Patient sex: M
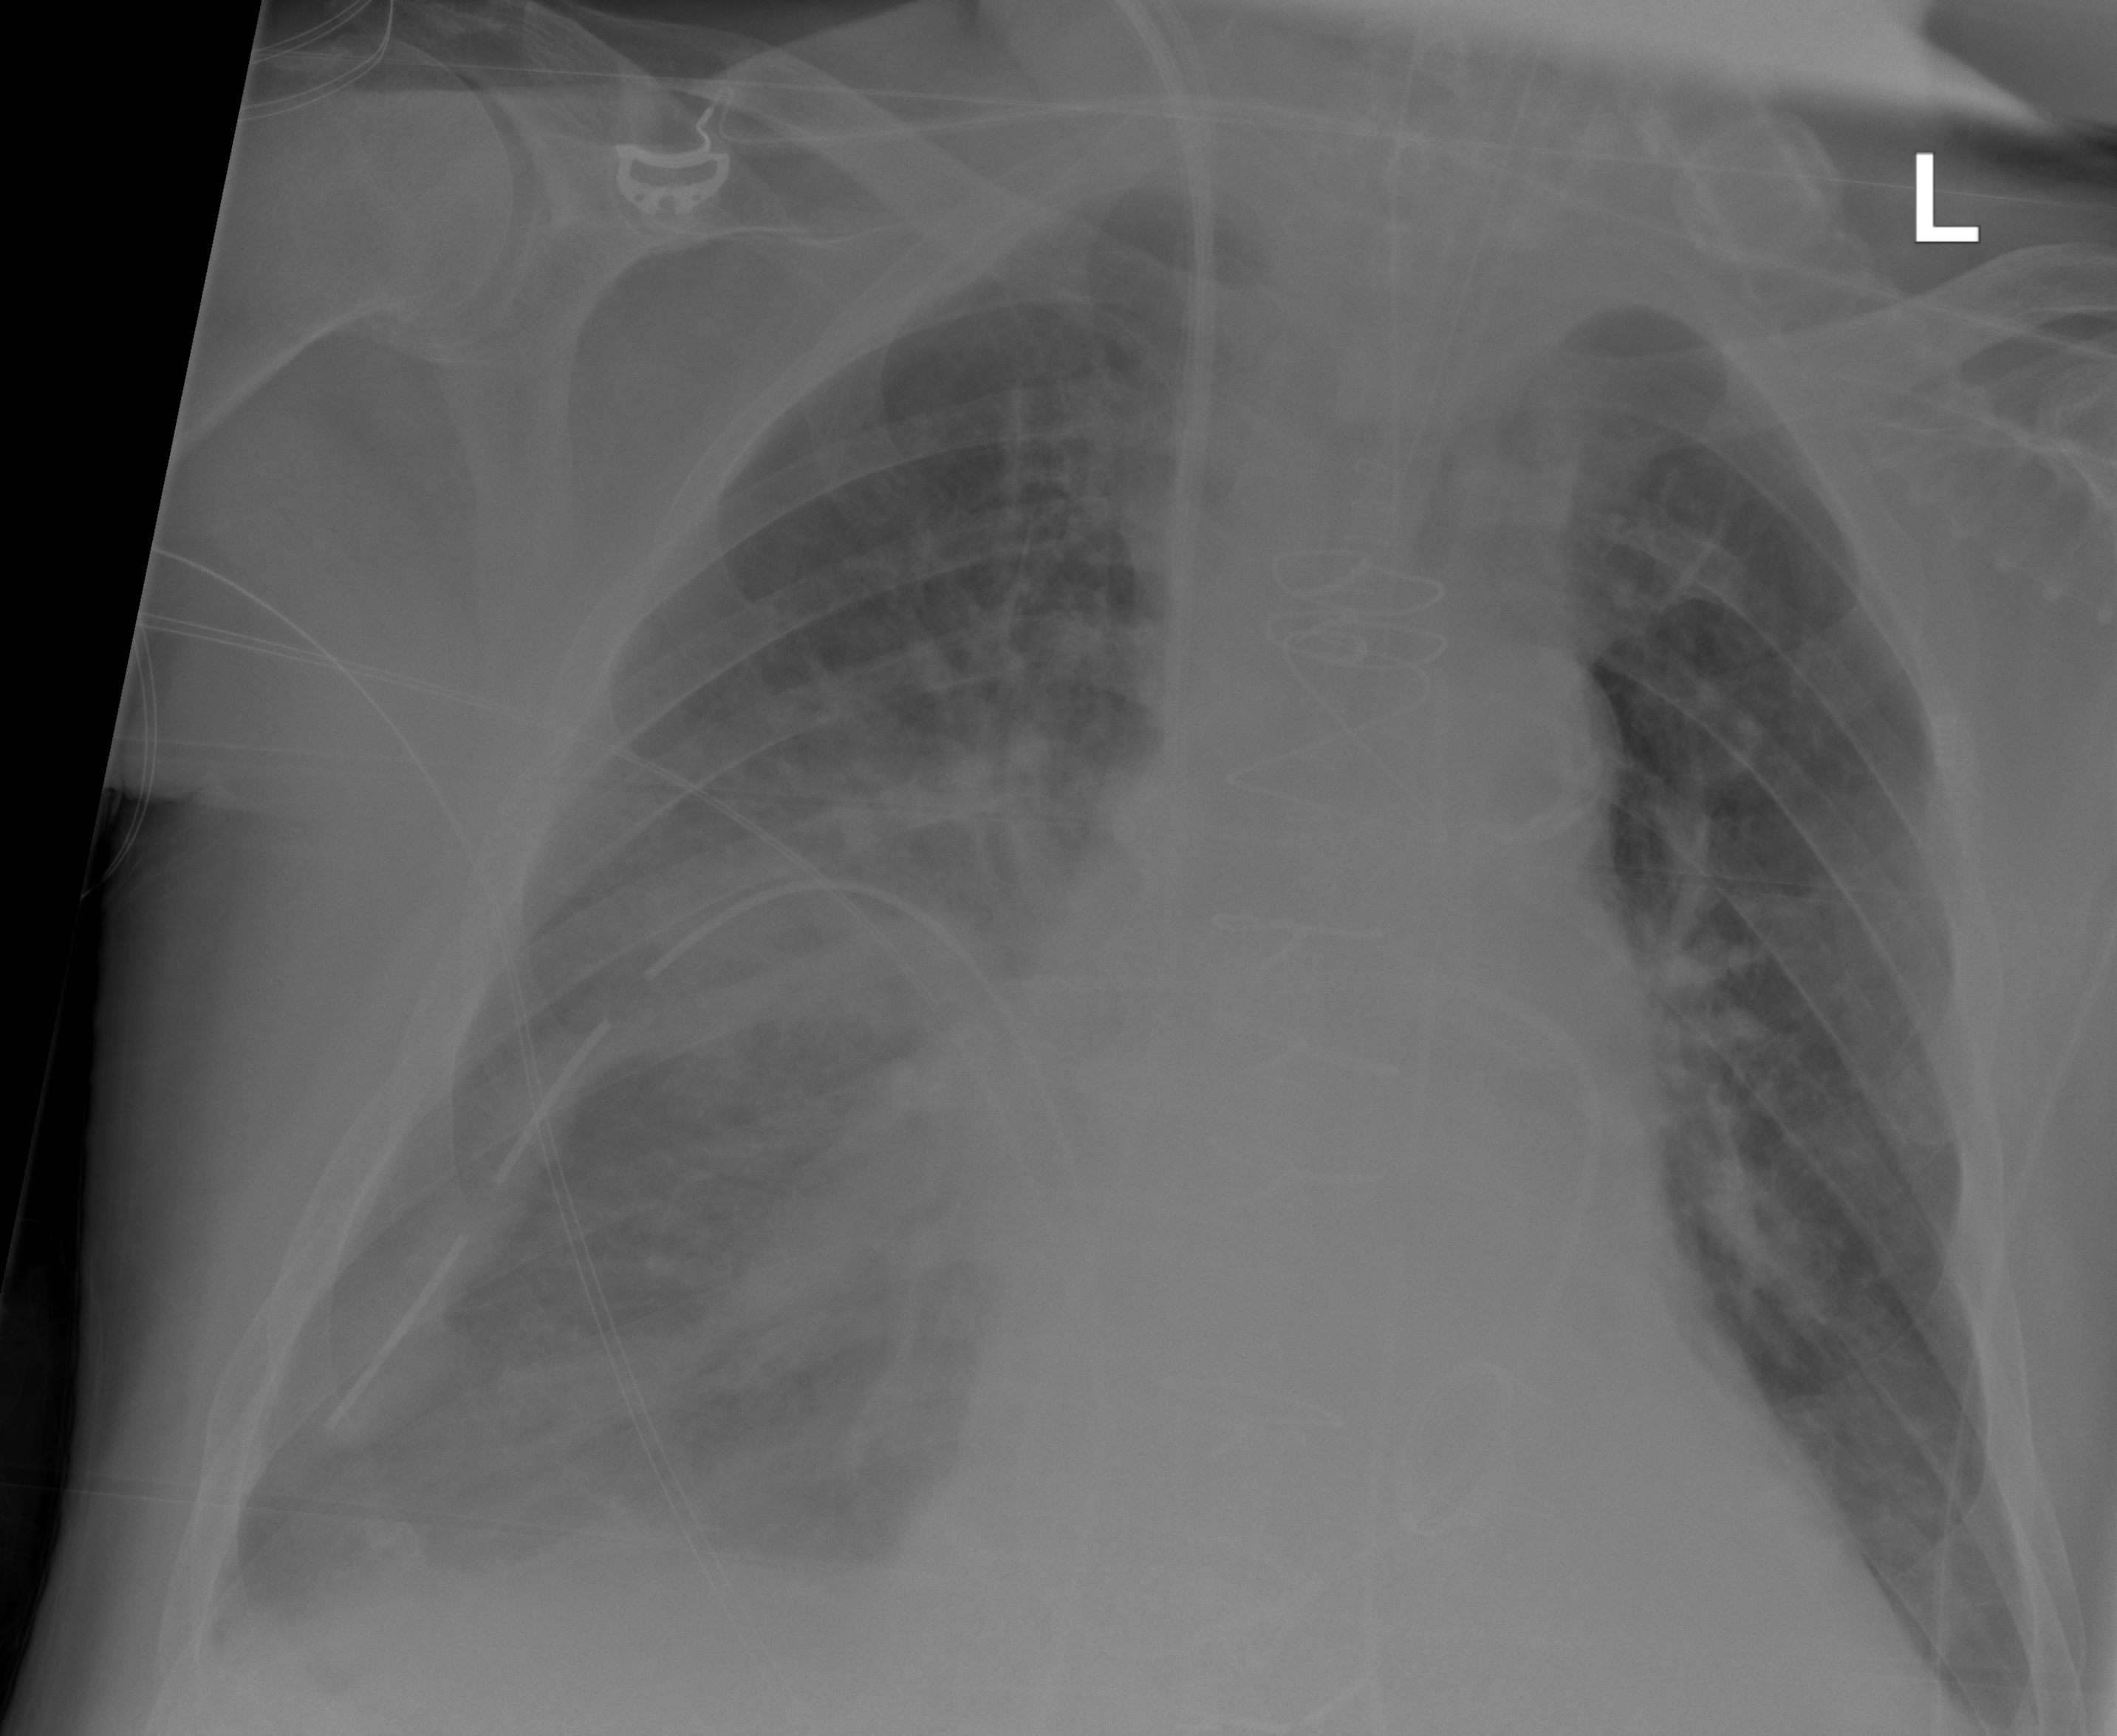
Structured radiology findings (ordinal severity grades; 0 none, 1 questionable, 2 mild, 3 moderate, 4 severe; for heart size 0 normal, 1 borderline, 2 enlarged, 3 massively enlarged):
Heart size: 2
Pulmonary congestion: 0
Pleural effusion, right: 2
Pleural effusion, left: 0
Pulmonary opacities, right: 2
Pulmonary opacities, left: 0
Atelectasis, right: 2
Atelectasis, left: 0